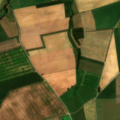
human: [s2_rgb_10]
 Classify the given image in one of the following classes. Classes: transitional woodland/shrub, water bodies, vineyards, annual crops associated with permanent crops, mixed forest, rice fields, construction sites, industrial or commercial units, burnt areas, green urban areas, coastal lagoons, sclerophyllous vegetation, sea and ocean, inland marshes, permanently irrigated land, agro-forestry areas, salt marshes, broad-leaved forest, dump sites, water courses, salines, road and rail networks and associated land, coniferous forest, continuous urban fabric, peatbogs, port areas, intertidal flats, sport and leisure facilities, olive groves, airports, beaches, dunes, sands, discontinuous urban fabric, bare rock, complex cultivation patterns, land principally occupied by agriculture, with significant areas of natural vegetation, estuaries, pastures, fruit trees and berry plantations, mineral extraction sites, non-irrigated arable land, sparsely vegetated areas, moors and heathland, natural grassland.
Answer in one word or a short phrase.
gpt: non-irrigated arable land, pastures